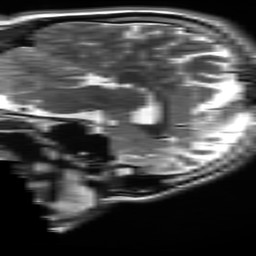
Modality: T2w
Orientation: sagittal
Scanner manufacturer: ge
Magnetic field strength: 3 T
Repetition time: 6.28 s
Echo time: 0.1018 s